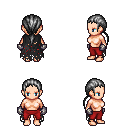
a pixel art fantasy rpg character, female body template, human, light skin, black tattered cape, red pants, gray ponytail hairstyle, metal gloves, four views (front, back, left, right), 2x2 character sprite sheet, small pixel art, hard edges, no anti-aliasing